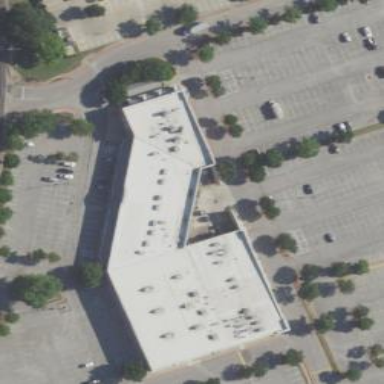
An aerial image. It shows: Retail building.